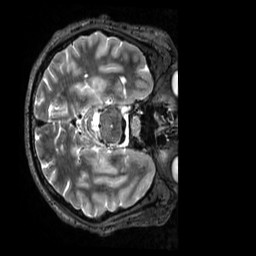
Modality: T2w
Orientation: axial
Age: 36
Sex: male
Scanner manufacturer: siemens
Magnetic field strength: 3 T
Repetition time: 3.2 s
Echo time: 0.728 s